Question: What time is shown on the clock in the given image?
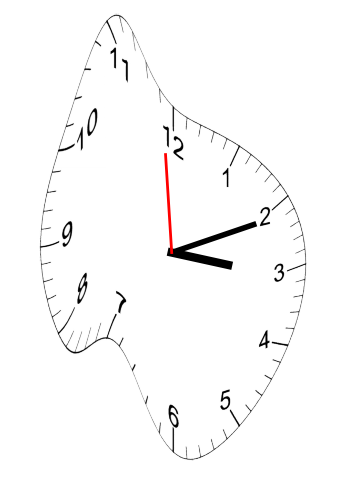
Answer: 03:10:59